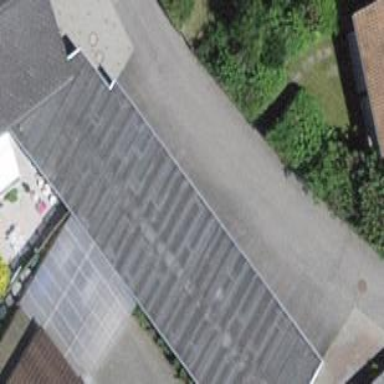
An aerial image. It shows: Terrace building.